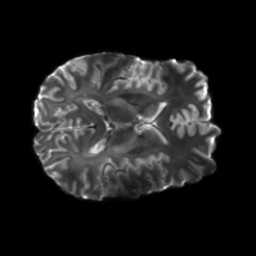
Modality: T2w
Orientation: axial
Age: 24
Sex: female
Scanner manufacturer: siemens
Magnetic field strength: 6.98 T
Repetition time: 7.776 s
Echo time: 0.076 s